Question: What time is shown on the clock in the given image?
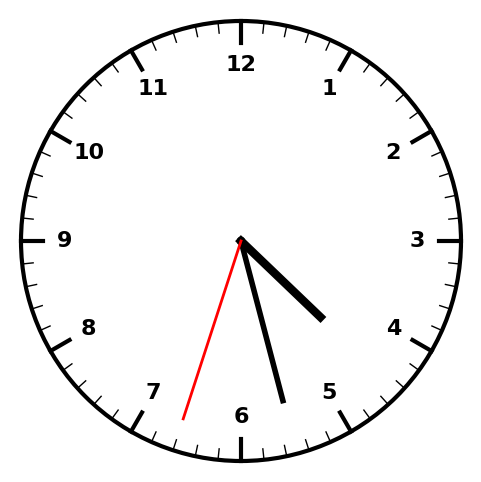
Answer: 04:27:33